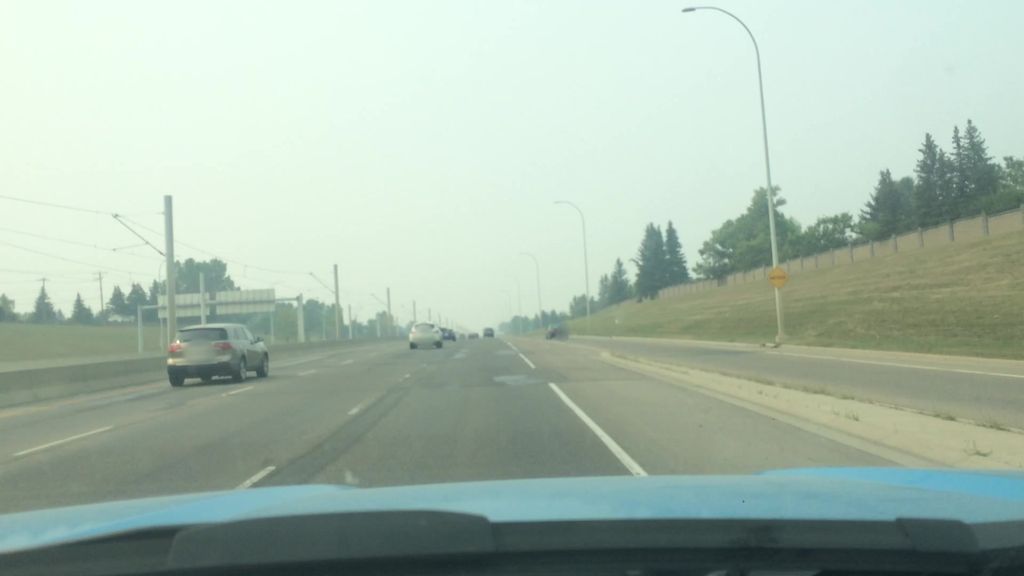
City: calgary